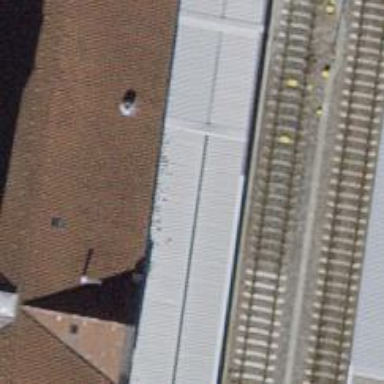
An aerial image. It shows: Railway station that also serves as public transport station.